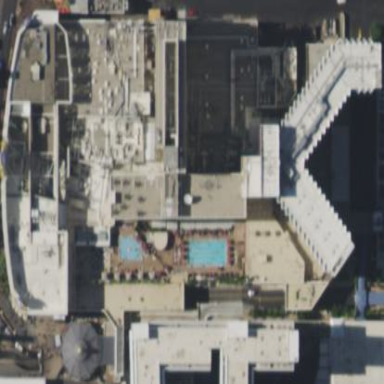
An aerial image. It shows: Hotel building that also serves as casino.